Question: I try to implement my own simple style of cells in my UITableView and I have a problem with separator. Works great with normal view, but when i select a cell it disappears. I try to add to my customSelect view separator, but then I can't see the separator anywhere. How can I add a separator to selected cell?
'''
- (UITableViewCell *)tableView:(UITableView *)tableView cellForRowAtIndexPath:(NSIndexPath *)indexPath {
static NSString *MyCellIdentifier = @"MyCellIdentifier";
UITableViewCell *cell = [wallMenuTableView dequeueReusableCellWithIdentifier:MyCellIdentifier];
if(cell == nil) {
cell = [[UITableViewCell alloc] initWithStyle:UITableViewCellStyleDefault reuseIdentifier:MyCellIdentifier];
MenuItemModel *mItem = [menu.menuPositions objectAtIndex:indexPath.row];
cell.textLabel.text = mItem.displayName;
cell.textLabel.textColor = [UIColor colorWithRed:0.70 green:0.70 blue:0.70 alpha:1.0];
cell.textLabel.backgroundColor = [UIColor clearColor];
cell.textLabel.font = [UIFont fontWithName:@"ArialMT" size:16];
cell.textLabel.shadowColor = [UIColor blackColor];
cell.textLabel.shadowOffset = CGSizeMake(0.0, 1.0);
customSeparator = [[UIView alloc] initWithFrame:CGRectMake(0, (cell.frame.origin.y), 320, 2)];
customSeparator.backgroundColor=[UIColor blackColor];
[customSeparator.layer setShadowOffset:CGSizeMake(0.0, 0.8)];
[customSeparator.layer setShadowOpacity:0.8];
[customSeparator.layer setShadowRadius:0.8];
[customSeparator.layer setShadowColor:[UIColor grayColor].CGColor];
[cell.contentView addSubview:customSeparator];
customSelect = [[UIView alloc] initWithFrame:CGRectMake(0, (cell.frame.origin.y+2), cell.frame.size.width, cell.frame.size.height)];
//[customSelect addSubview:customSeparator];
customSelect.backgroundColor = [UIColor clearColor];
[cell setSelectedBackgroundView:customSelect];
}
return cell;
}
'''
And current result:

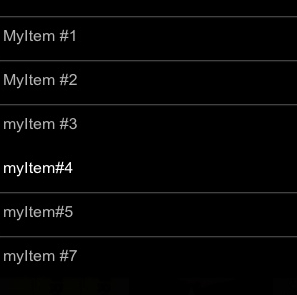
Answer: Use a UIImageView instead of a simple UIView for your separator. Set the Image value (this is important!) instead of backgroundColor value and stretch the image with scale to fill.